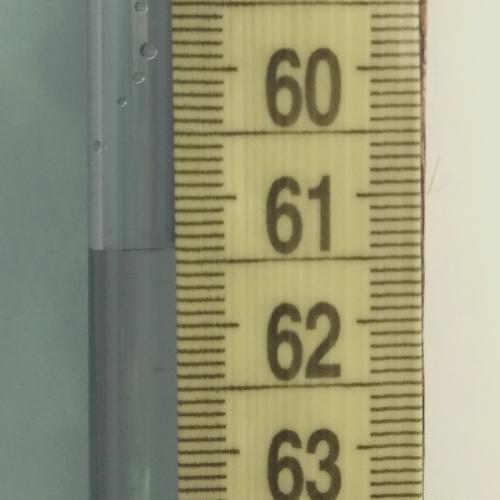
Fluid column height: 61.4 cm